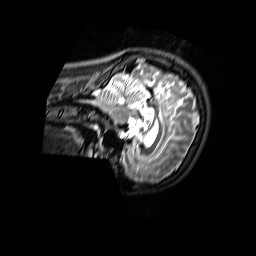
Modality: T2w
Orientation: sagittal
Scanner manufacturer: siemens
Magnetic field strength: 3 T
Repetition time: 3.2 s
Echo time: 0.376 s